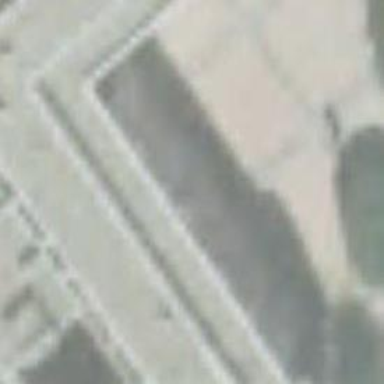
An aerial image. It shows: Furniture shop.